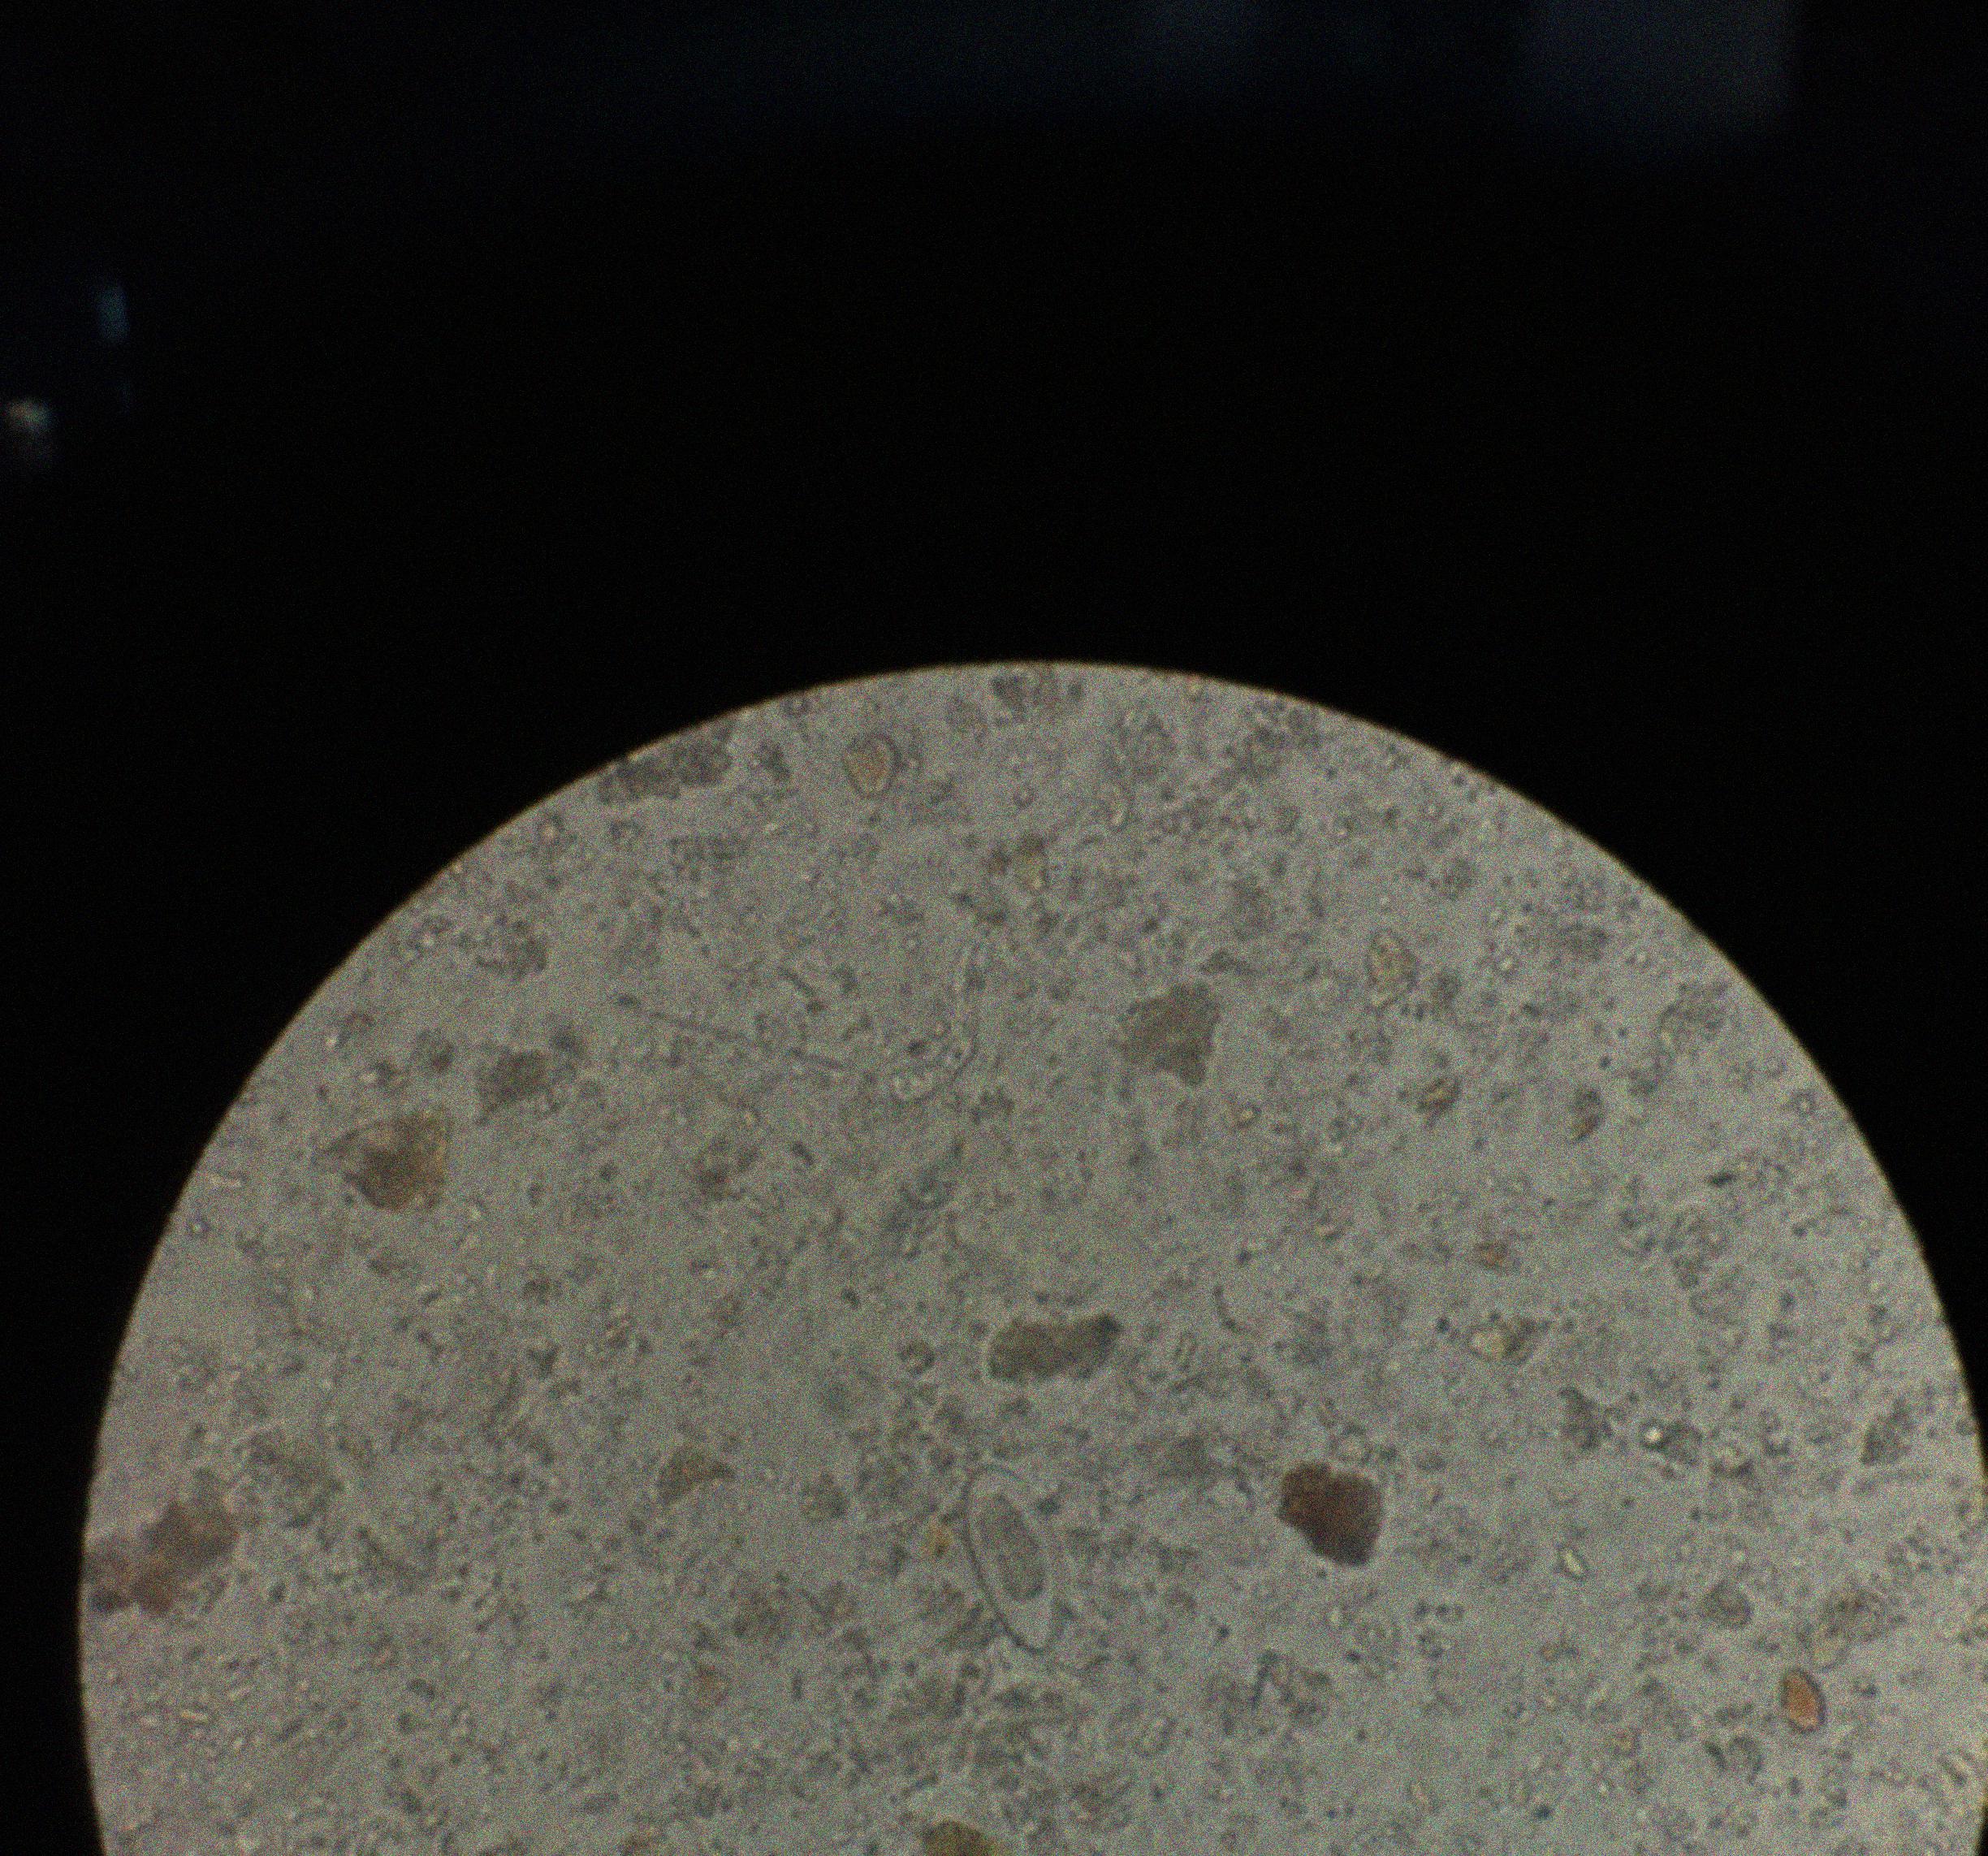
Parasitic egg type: Enterobius vermicularis